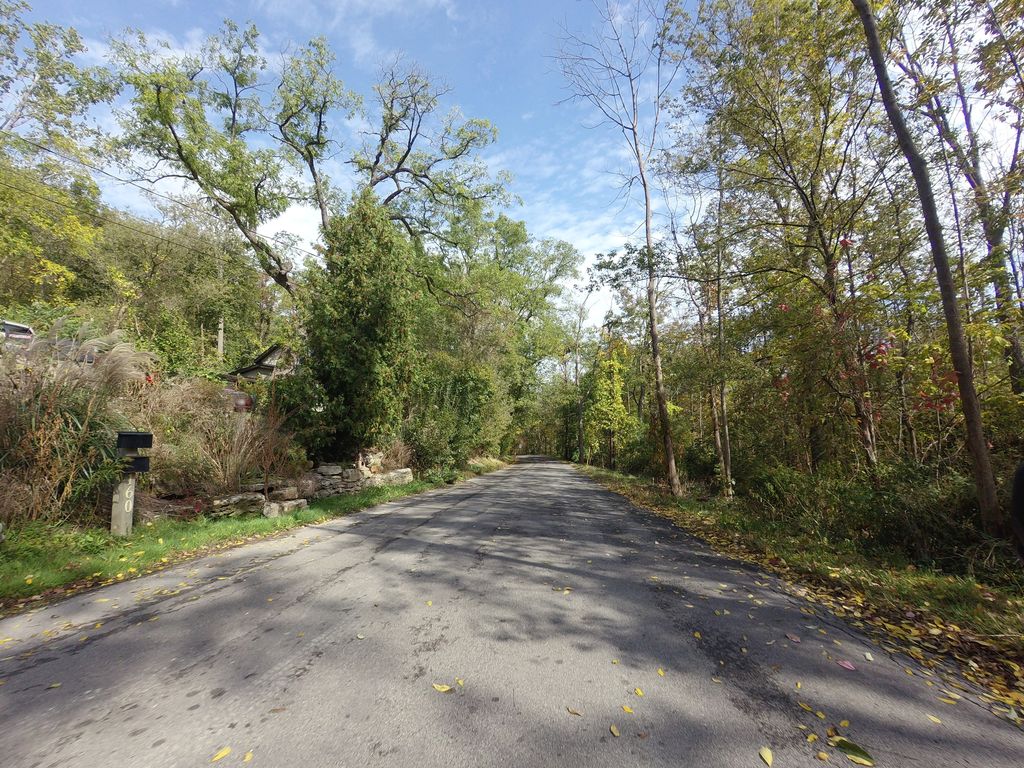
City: hamilton